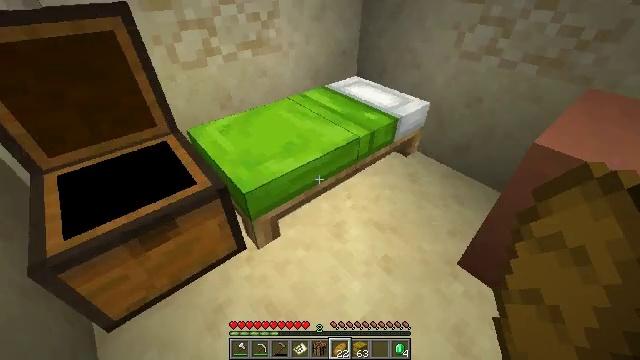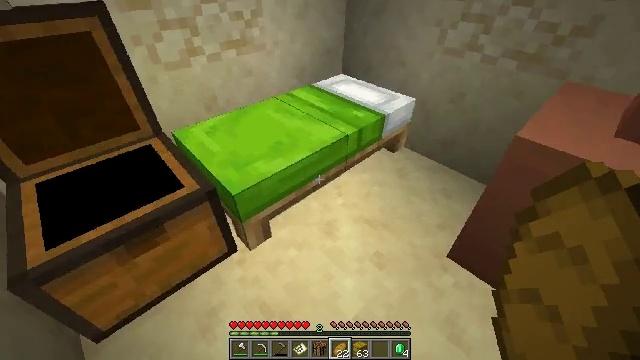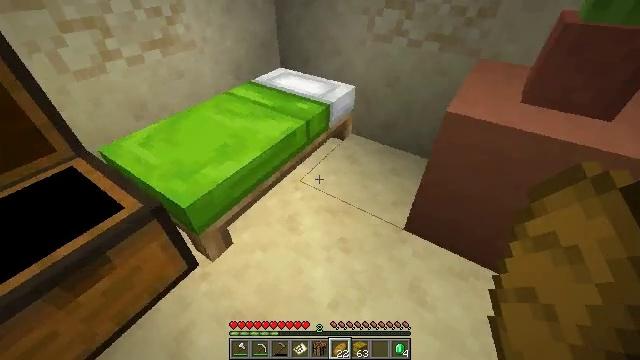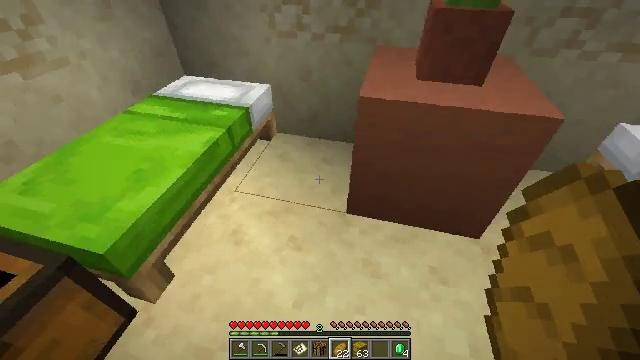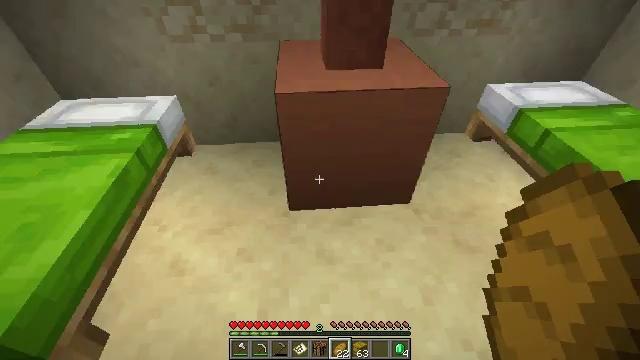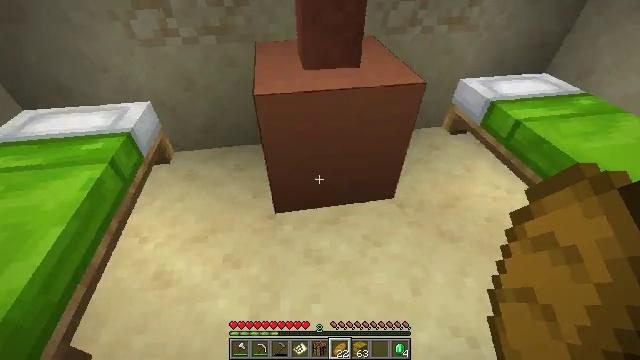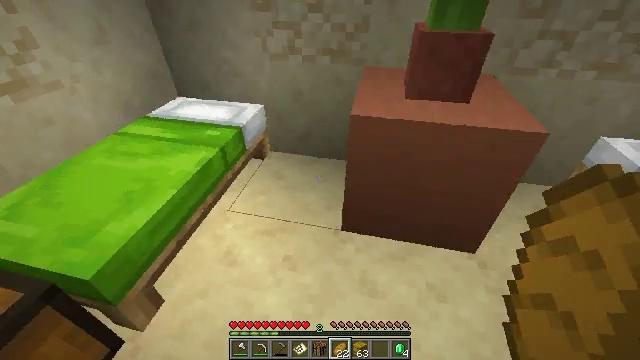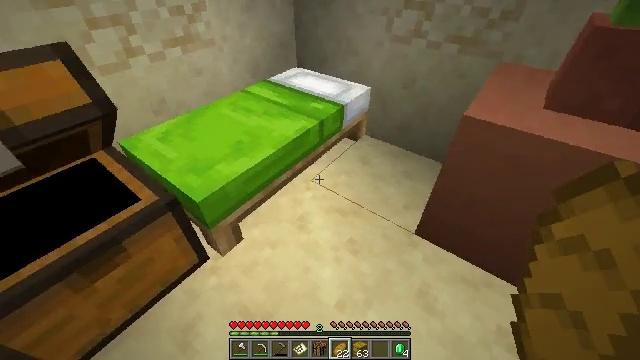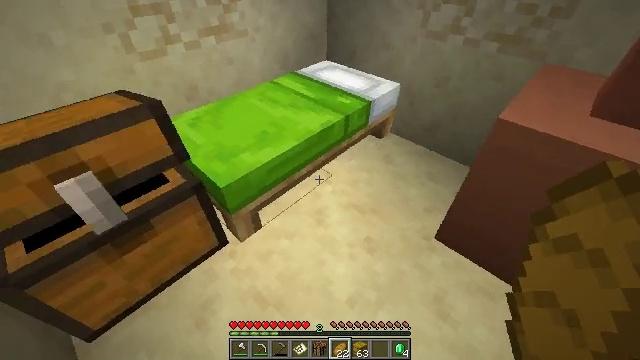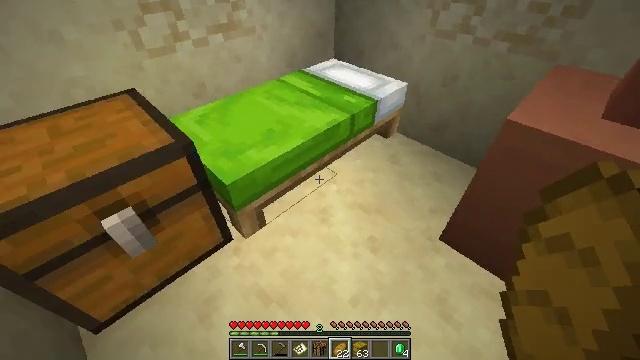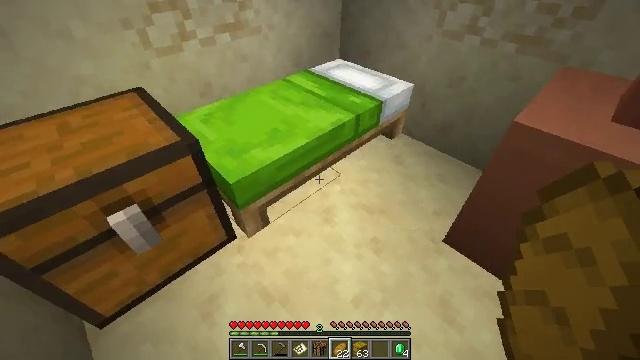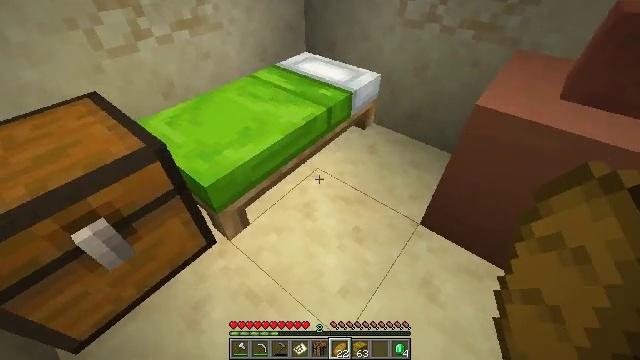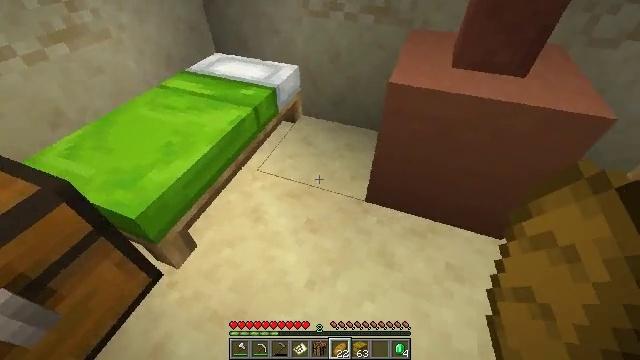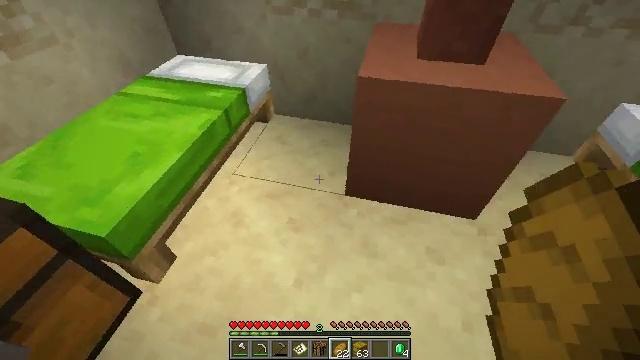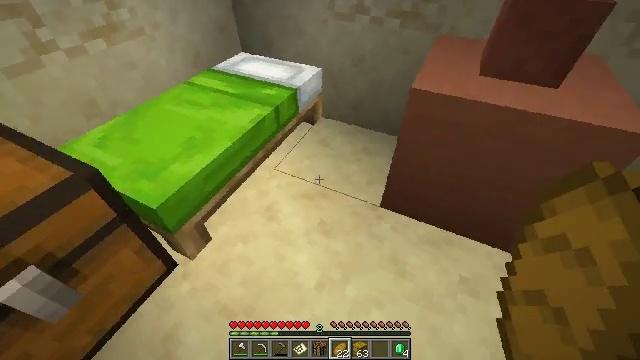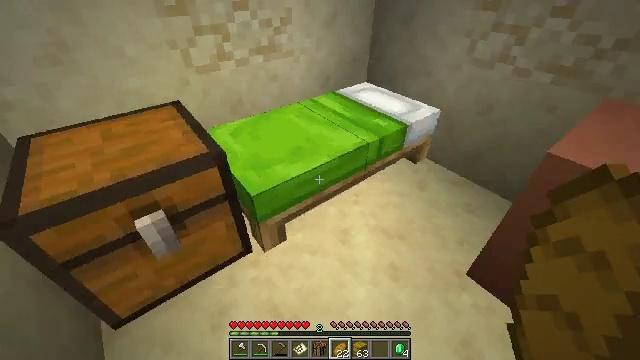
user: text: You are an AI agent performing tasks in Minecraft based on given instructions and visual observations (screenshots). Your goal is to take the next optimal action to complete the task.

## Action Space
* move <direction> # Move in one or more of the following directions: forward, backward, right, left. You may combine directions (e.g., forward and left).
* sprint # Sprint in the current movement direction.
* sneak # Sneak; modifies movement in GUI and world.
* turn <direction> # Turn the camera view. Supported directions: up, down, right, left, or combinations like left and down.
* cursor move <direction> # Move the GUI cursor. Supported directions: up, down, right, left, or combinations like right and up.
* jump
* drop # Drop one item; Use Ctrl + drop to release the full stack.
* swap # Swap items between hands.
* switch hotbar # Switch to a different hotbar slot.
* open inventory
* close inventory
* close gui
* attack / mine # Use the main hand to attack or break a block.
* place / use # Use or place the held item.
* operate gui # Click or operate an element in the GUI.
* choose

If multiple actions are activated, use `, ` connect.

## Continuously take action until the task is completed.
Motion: motion action
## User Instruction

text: Retrieve the lime bed from its current location.
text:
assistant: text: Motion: turn right
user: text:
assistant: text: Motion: turn right and down
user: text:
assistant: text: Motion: turn right
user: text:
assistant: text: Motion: turn right
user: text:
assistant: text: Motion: turn right
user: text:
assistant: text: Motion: turn left and up
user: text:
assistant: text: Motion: turn left and down
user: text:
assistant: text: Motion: turn left and down
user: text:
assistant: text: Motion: turn left
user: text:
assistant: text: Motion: turn left
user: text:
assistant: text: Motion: turn right and down
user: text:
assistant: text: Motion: turn right and down
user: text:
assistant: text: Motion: turn right
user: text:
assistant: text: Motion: turn left and up
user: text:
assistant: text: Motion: turn left and up
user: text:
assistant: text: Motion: move right, turn left and up
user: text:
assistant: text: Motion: move right, turn left and up
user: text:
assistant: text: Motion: move right, turn left and up
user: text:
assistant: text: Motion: turn left and up
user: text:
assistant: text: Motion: turn up
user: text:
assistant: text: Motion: turn right and up, close inventory
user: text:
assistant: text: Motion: close inventory
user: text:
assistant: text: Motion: open gui
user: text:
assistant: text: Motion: no_op
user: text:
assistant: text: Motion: no_op
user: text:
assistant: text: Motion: no_op
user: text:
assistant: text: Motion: no_op
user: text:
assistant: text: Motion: no_op
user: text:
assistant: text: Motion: no_op
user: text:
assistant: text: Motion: no_op